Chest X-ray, PA view. Patient: 33 years old, sex F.
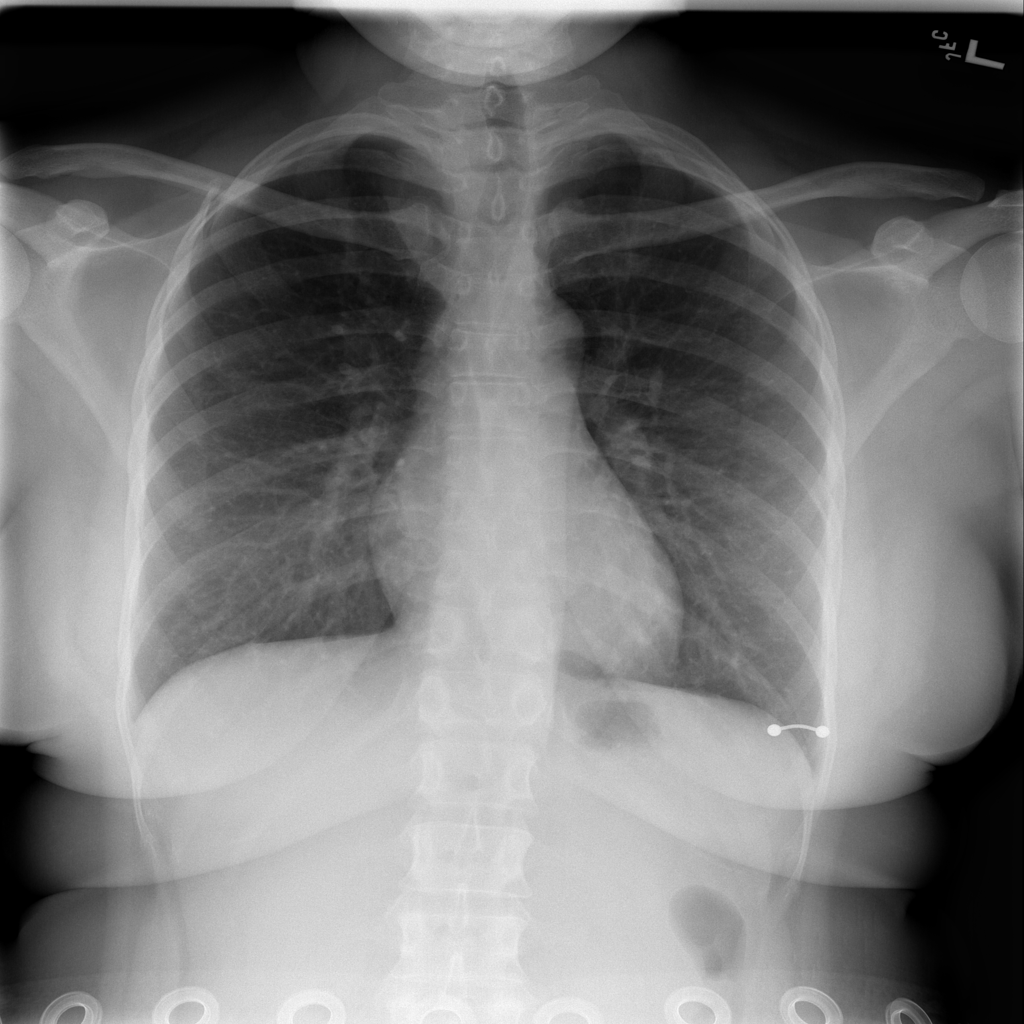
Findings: No Finding